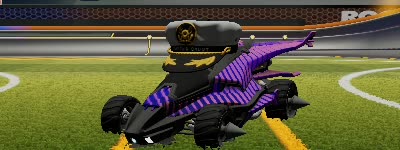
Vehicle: aftershock